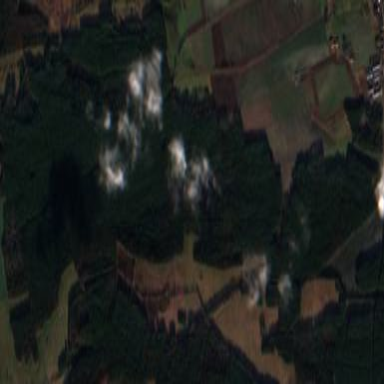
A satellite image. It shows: Forest area.